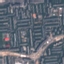
Label: Residential